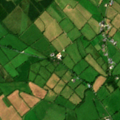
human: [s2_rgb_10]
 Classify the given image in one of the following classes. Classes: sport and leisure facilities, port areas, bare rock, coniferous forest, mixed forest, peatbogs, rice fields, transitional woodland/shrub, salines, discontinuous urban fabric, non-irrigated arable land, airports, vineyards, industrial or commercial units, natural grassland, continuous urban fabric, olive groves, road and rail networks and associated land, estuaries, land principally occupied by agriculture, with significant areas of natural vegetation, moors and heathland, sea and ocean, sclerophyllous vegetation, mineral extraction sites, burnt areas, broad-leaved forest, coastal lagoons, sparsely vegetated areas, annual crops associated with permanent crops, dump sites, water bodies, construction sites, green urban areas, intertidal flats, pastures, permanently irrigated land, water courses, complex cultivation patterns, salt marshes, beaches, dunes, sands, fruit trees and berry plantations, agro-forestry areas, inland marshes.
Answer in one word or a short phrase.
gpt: pastures, broad-leaved forest